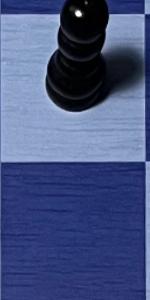
Label: Empty